Interaction volume radius: 5 \u00c5
Interaction volume height: 10 \u00c5
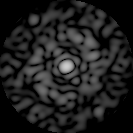
Disorder parameter: 0.8501